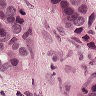
Metastatic tissue present: yes